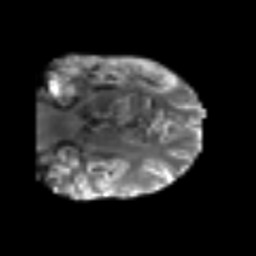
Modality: T2w
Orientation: coronal
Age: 50
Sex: male
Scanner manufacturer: siemens
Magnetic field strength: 3 T
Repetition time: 6.1 s
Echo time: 0.101 s